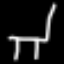
Label: chair